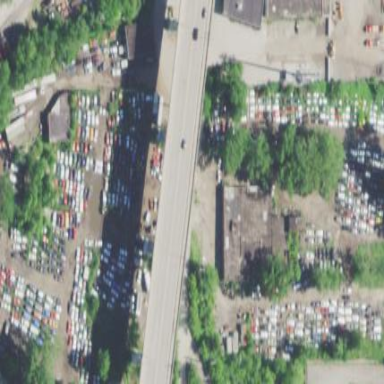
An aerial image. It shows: Industrial area with auto wrecker activities.